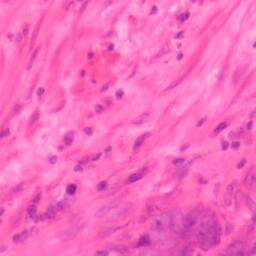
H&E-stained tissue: Colon